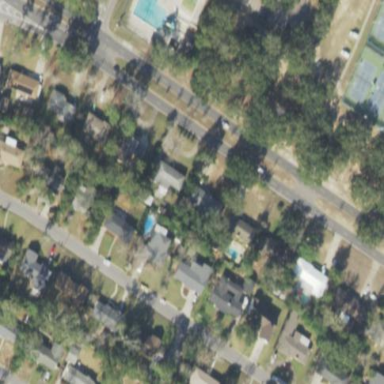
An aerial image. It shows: Single-family residential area.